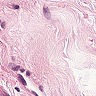
Metastatic tissue present: no